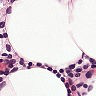
Metastatic tissue present: no